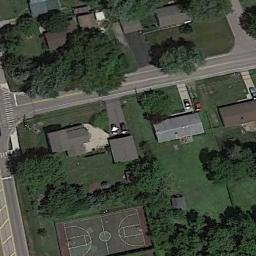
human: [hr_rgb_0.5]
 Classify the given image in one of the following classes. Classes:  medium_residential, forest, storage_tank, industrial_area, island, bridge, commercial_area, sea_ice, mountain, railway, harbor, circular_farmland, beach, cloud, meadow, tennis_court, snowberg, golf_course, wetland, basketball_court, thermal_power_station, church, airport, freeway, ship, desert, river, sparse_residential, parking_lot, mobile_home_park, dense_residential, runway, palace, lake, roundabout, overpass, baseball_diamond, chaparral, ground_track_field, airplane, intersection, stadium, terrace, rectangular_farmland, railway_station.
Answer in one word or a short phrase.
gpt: basketball_court